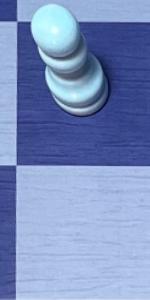
Label: Empty